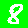
Digit: 8